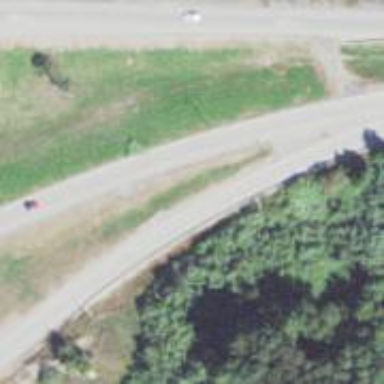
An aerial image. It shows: Trunk link highway with asphalt surface.